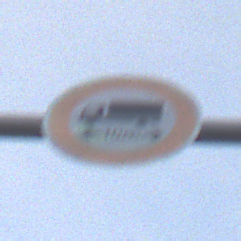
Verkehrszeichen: TatsaechlicheLaenge
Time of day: SunriseSunset
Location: Outdoor (Nature)
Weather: PartlyCloudy
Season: NotSpecified
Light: Natural